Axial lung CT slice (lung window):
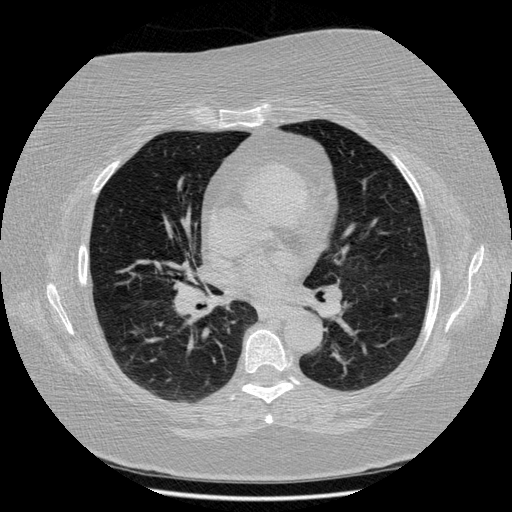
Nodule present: no